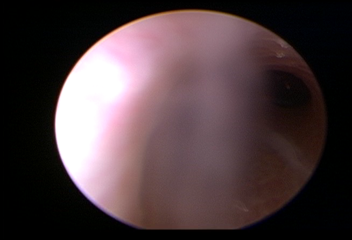
Modality: WLC
Class: Normal mucosa
Bladder cancer association: No